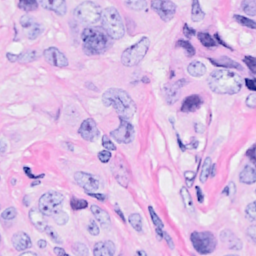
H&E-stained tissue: Breast